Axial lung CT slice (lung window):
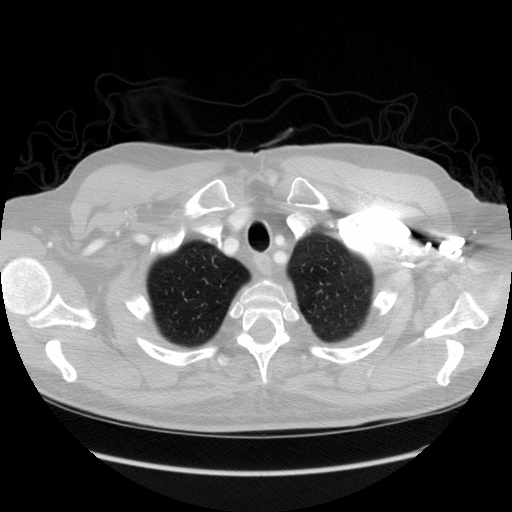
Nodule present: no